Question: I am new to django and don't know how to solve the problem (google and stack didnt "helped"/i dont get it).
This is what I want to have as output:

Function.py
'''
def test():
....
return(author, title, view....)
'''
Models.py
'''
class Pers(models.Model):
author = models.CharField(max_length=50)
class Title(models.Model):
authors = models.ForeignKey('Pers', on.delete=models.CASCADE)
title = models.CharField(max_length=20)
view = models.CharField(max_length=10)
p = test()
t = Pers(author = p[0])
t.save()
z = test()
y = Title(authors = z[0], title = z[1], view = z[2]
y.save()
'''
My function () works fine but I have problems with the databank. I can fill the -table with "'DJ ES'" but I want to have it just one time ('ID[0] = DJ ES', 'ID[1] = MAX VA', and so on). With my table I get multiply 'DJ ES' ('ID[0] = DJ ES', 'ID[1] = DJ ES', 'ID[2] = DJ ES', ...).
And I am not able to save 'DJ ES' to my -table.
My latest error: 'ValueError: Cannot assign "'DJ ES'": "Title.authors" must be a "Pers" instance.'
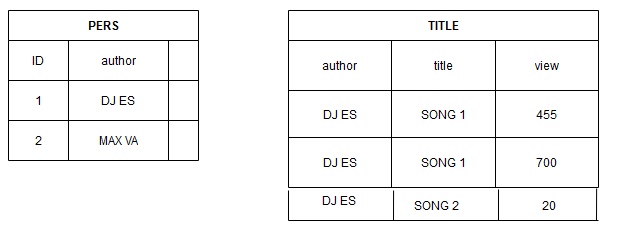
Answer: In Django if you have a ForeignKey relationships, in your case authors is an instance of persons, so if you wanna create a Title you need to get the instance of person first:
'person = Pers.objects.get(pk=.. or author=..)' and then 'Title(authors=person, ...)'